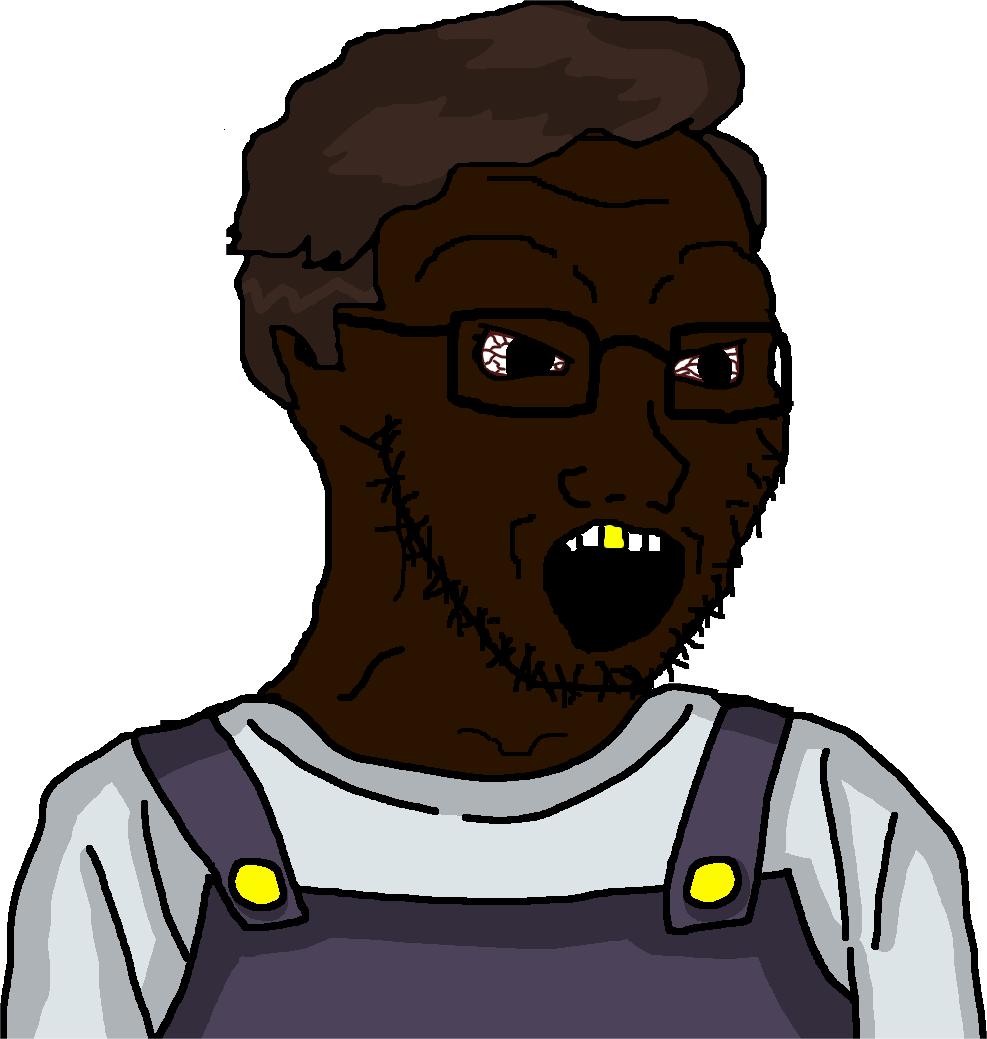
Label: 5_Blackjak